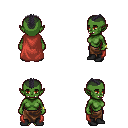
a pixel art fantasy rpg character, female body template, orc, green skin, maroon cape, robe skirt, raven short mohawk hairstyle, bracelets, black shoes, four views (front, back, left, right), 2x2 character sprite sheet, small pixel art, hard edges, no anti-aliasing